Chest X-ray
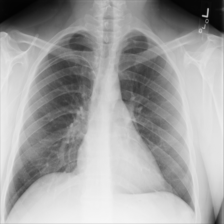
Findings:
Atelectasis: negative
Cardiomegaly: negative
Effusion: negative
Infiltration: negative
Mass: negative
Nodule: negative
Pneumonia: negative
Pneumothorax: negative
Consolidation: negative
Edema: negative
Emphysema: negative
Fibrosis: negative
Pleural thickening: negative
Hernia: negative